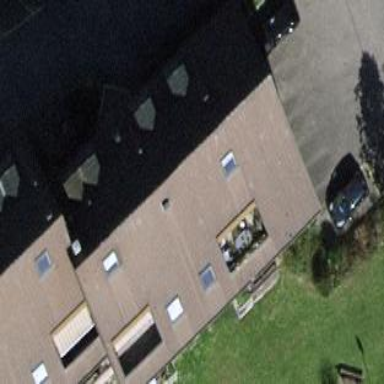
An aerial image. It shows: Gabled roof adorns the apartments building.